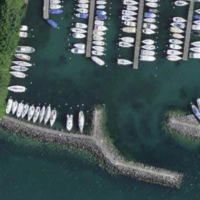
EUNIS habitat code: 14
Species observed at this site:
Erigeron karvinskianus
Fulica atra
Phalacrocorax carbo
Podiceps cristatus